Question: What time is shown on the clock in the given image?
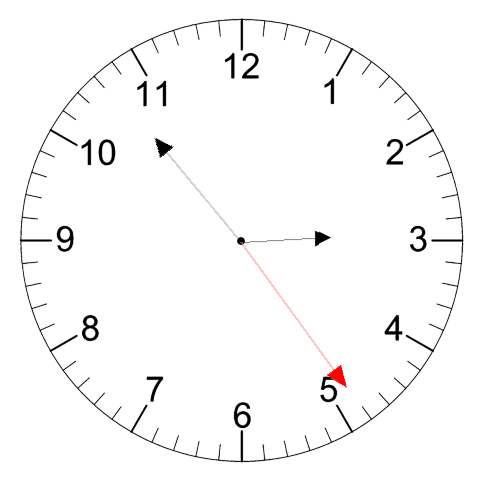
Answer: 02:53:24